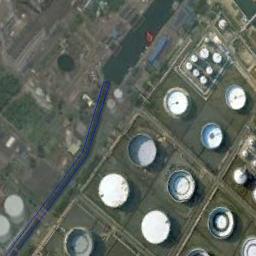
Label: storage tanks